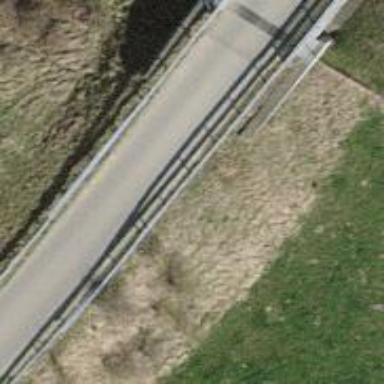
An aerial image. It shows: Unclassified road passing through agricultural area with bridge.